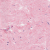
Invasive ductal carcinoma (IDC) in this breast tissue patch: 0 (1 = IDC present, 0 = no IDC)